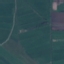
Land use / land cover: Pasture